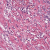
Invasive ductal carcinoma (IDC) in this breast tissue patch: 1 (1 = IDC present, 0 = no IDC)